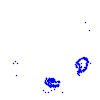
Particle: proton